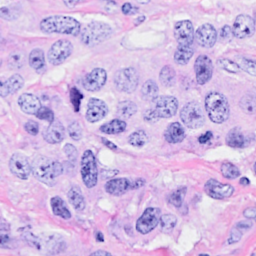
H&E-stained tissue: Breast